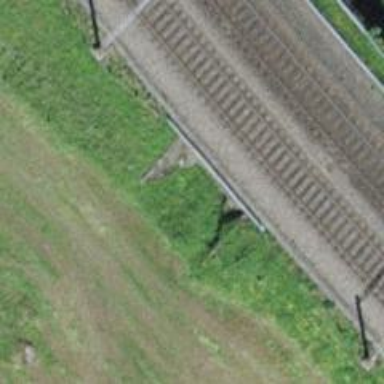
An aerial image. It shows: Footway tunnel covered with grass.